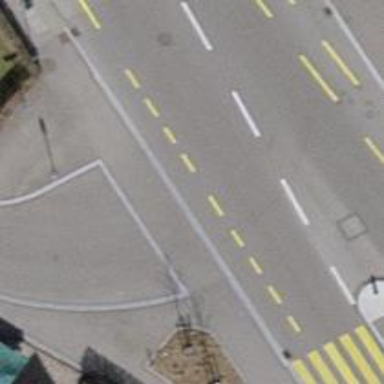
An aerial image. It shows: Unmarked crossing with traffic calming table.